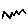
Label: zigzag